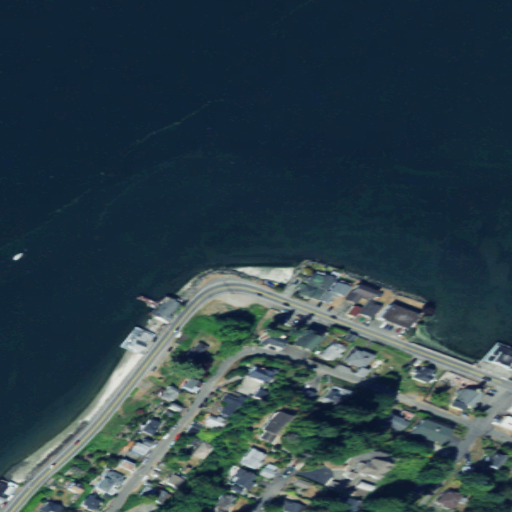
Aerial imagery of cape in Washington named Mitchell Point containing open water, medium intensity development, low intensity development, high intensity development, barren land, and open development